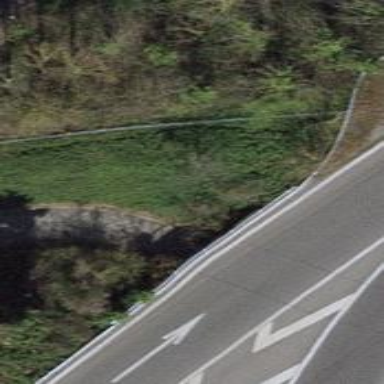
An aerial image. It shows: Sidewalk with asphalt surface running through tunnel.